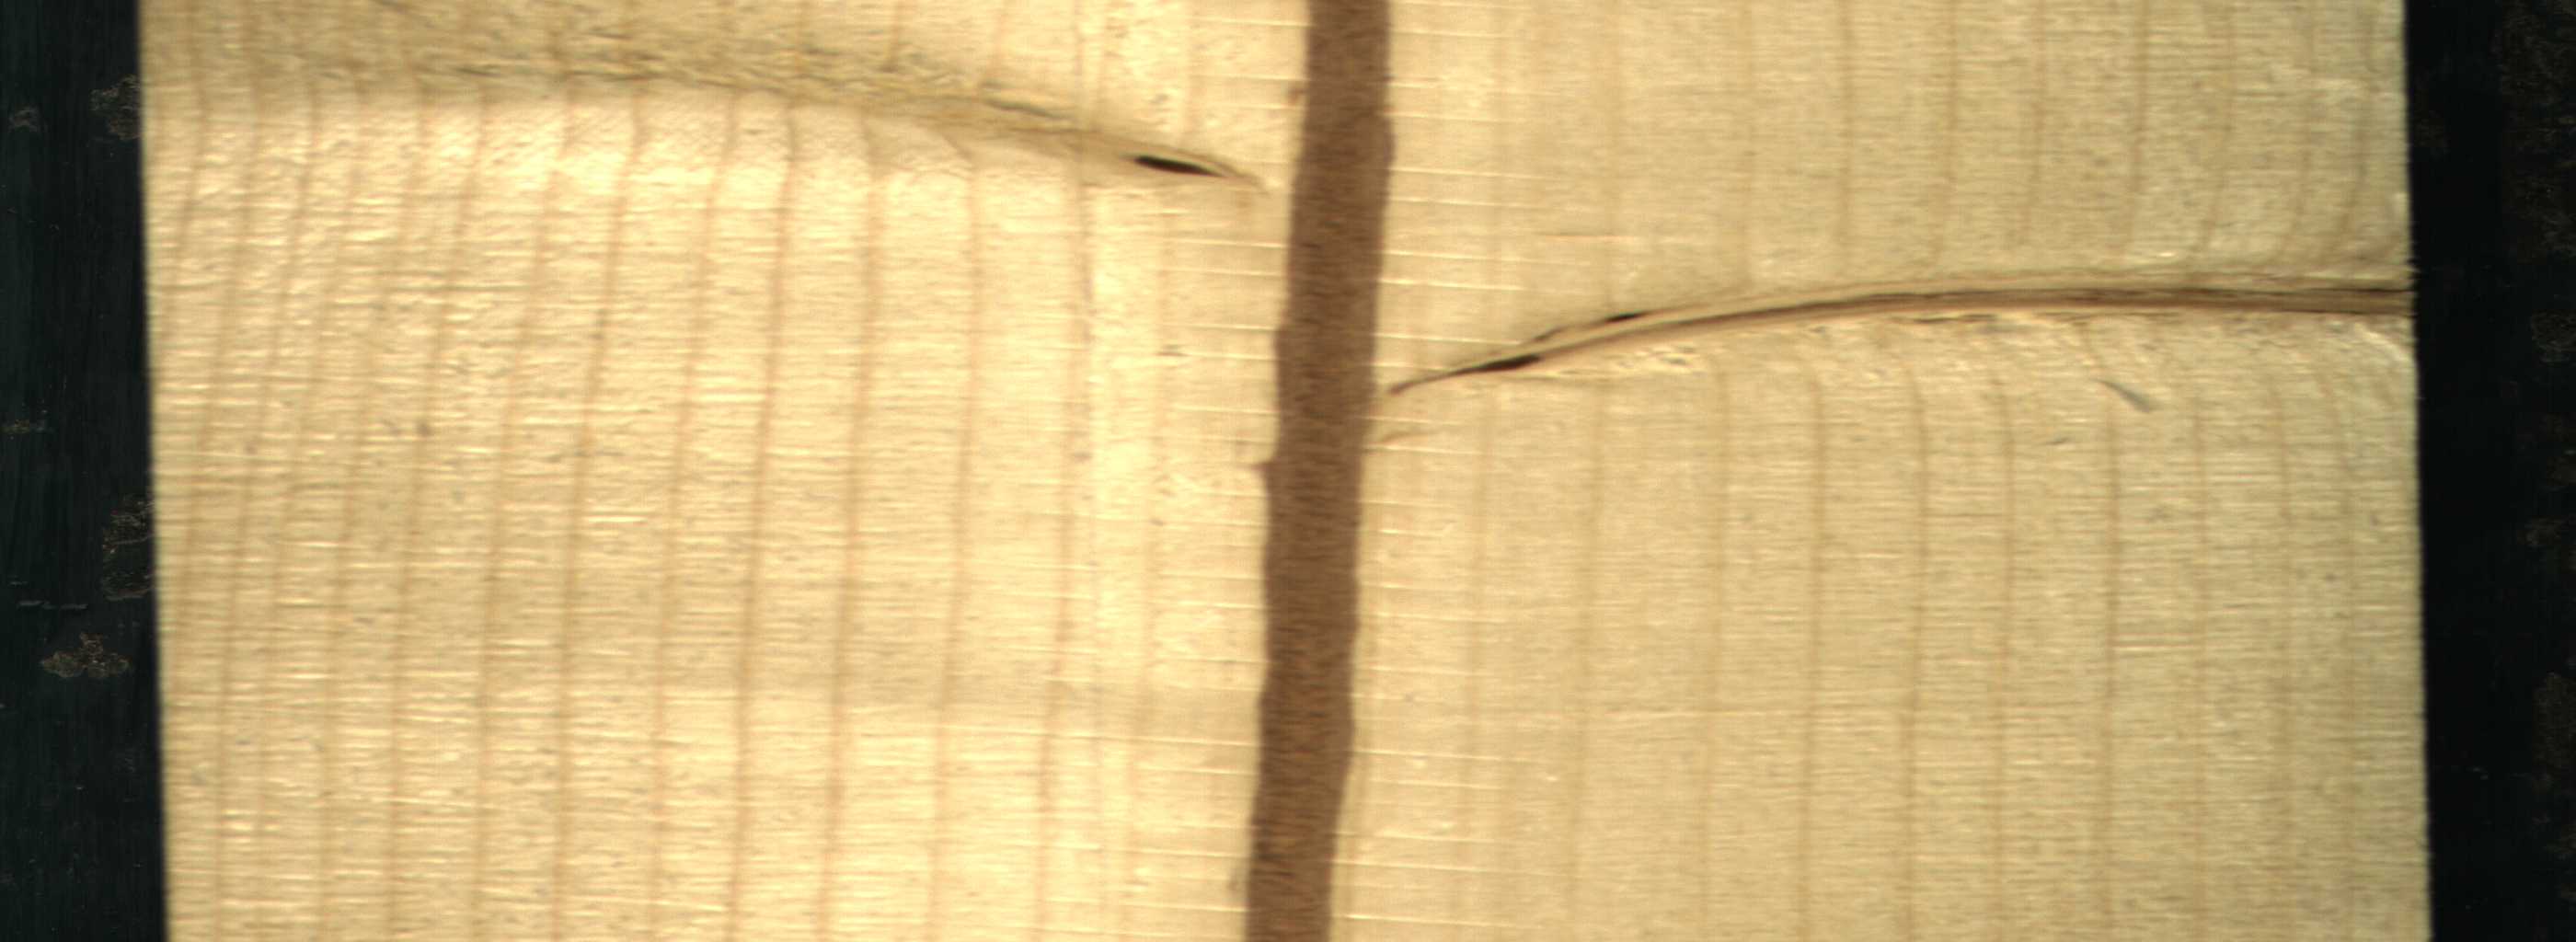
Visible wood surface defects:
Marrow
Dead_Knot
Live_Knot